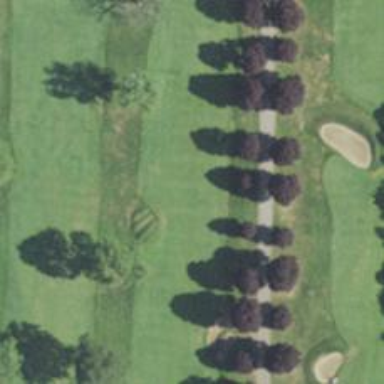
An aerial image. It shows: View of golf hole.